Question: I've got a simple layout with a single webview.
'''
<RelativeLayout xmlns:android="http://schemas.android.com/apk/res/android"
android:orientation="vertical"
android:layout_width="fill_parent"
android:layout_height="fill_parent" >
<WebView
android:layout_width="fill_parent"
android:layout_height="fill_parent"
android:id="@+id/webview" />
</RelativeLayout>
'''
And I need to load data into webview from local resources.
I do it in such way:
'''
String str = "100% valid html with doctype and other things";
view.loadDataWithBaseURL(null, str, "text/html", "utf-8", null);
'''
But sometimes it's not filling the whole width. You know, that there are slide-in effect while loading data into webview. So, while loading it sometimes slides to some part of a screen (usually to the half) and do not slide farther, and the content is not filling the whole width as a result. Bug is reproducing on many devices (the screenshot is from Sony Xperia S, also stably reproduced on some Samsung Galaxy S2).
Turning on hardware acceleration doesn't help.

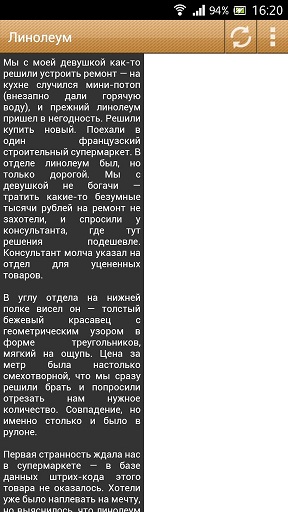
Answer: You need to define viewport metadata to your local html. Developing html for mobile devices needs more careful consideration.
Try to read <URL>.